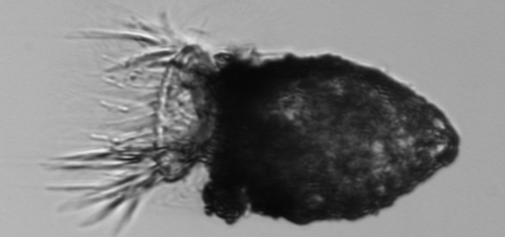
Label: Stenosemella_morphotype1